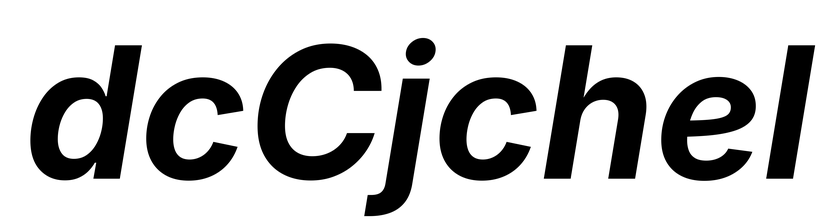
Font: Inter-Italic_Bold_Italic